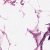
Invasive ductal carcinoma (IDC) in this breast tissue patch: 1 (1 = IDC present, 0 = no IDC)